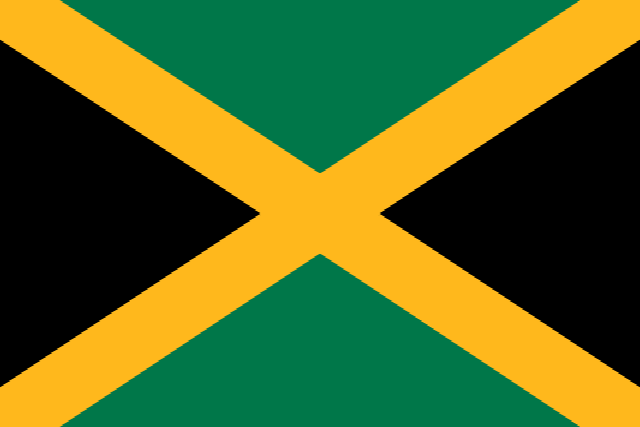
Country: Jamaica
Country code: jm